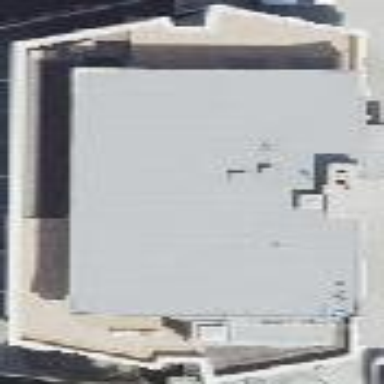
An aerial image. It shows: Part of building.